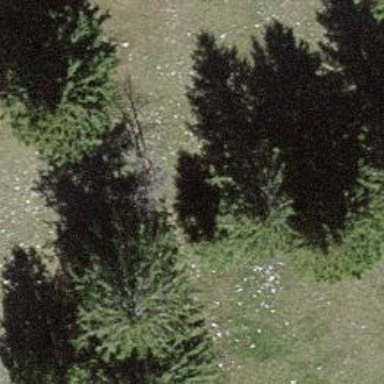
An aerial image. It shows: Single tag "natural: tree."